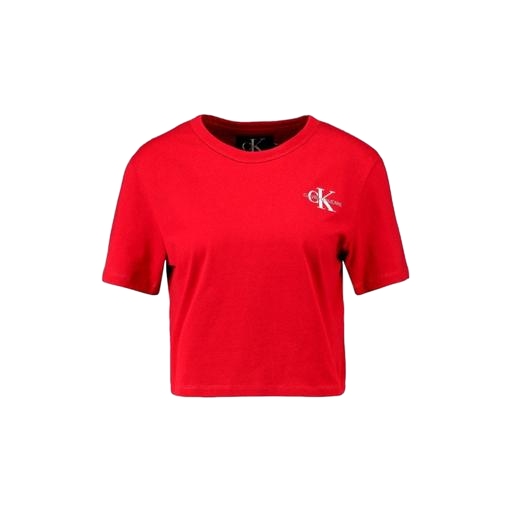
red cropped logo t-shirt, crop tee, red boxy tee, white background